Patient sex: F
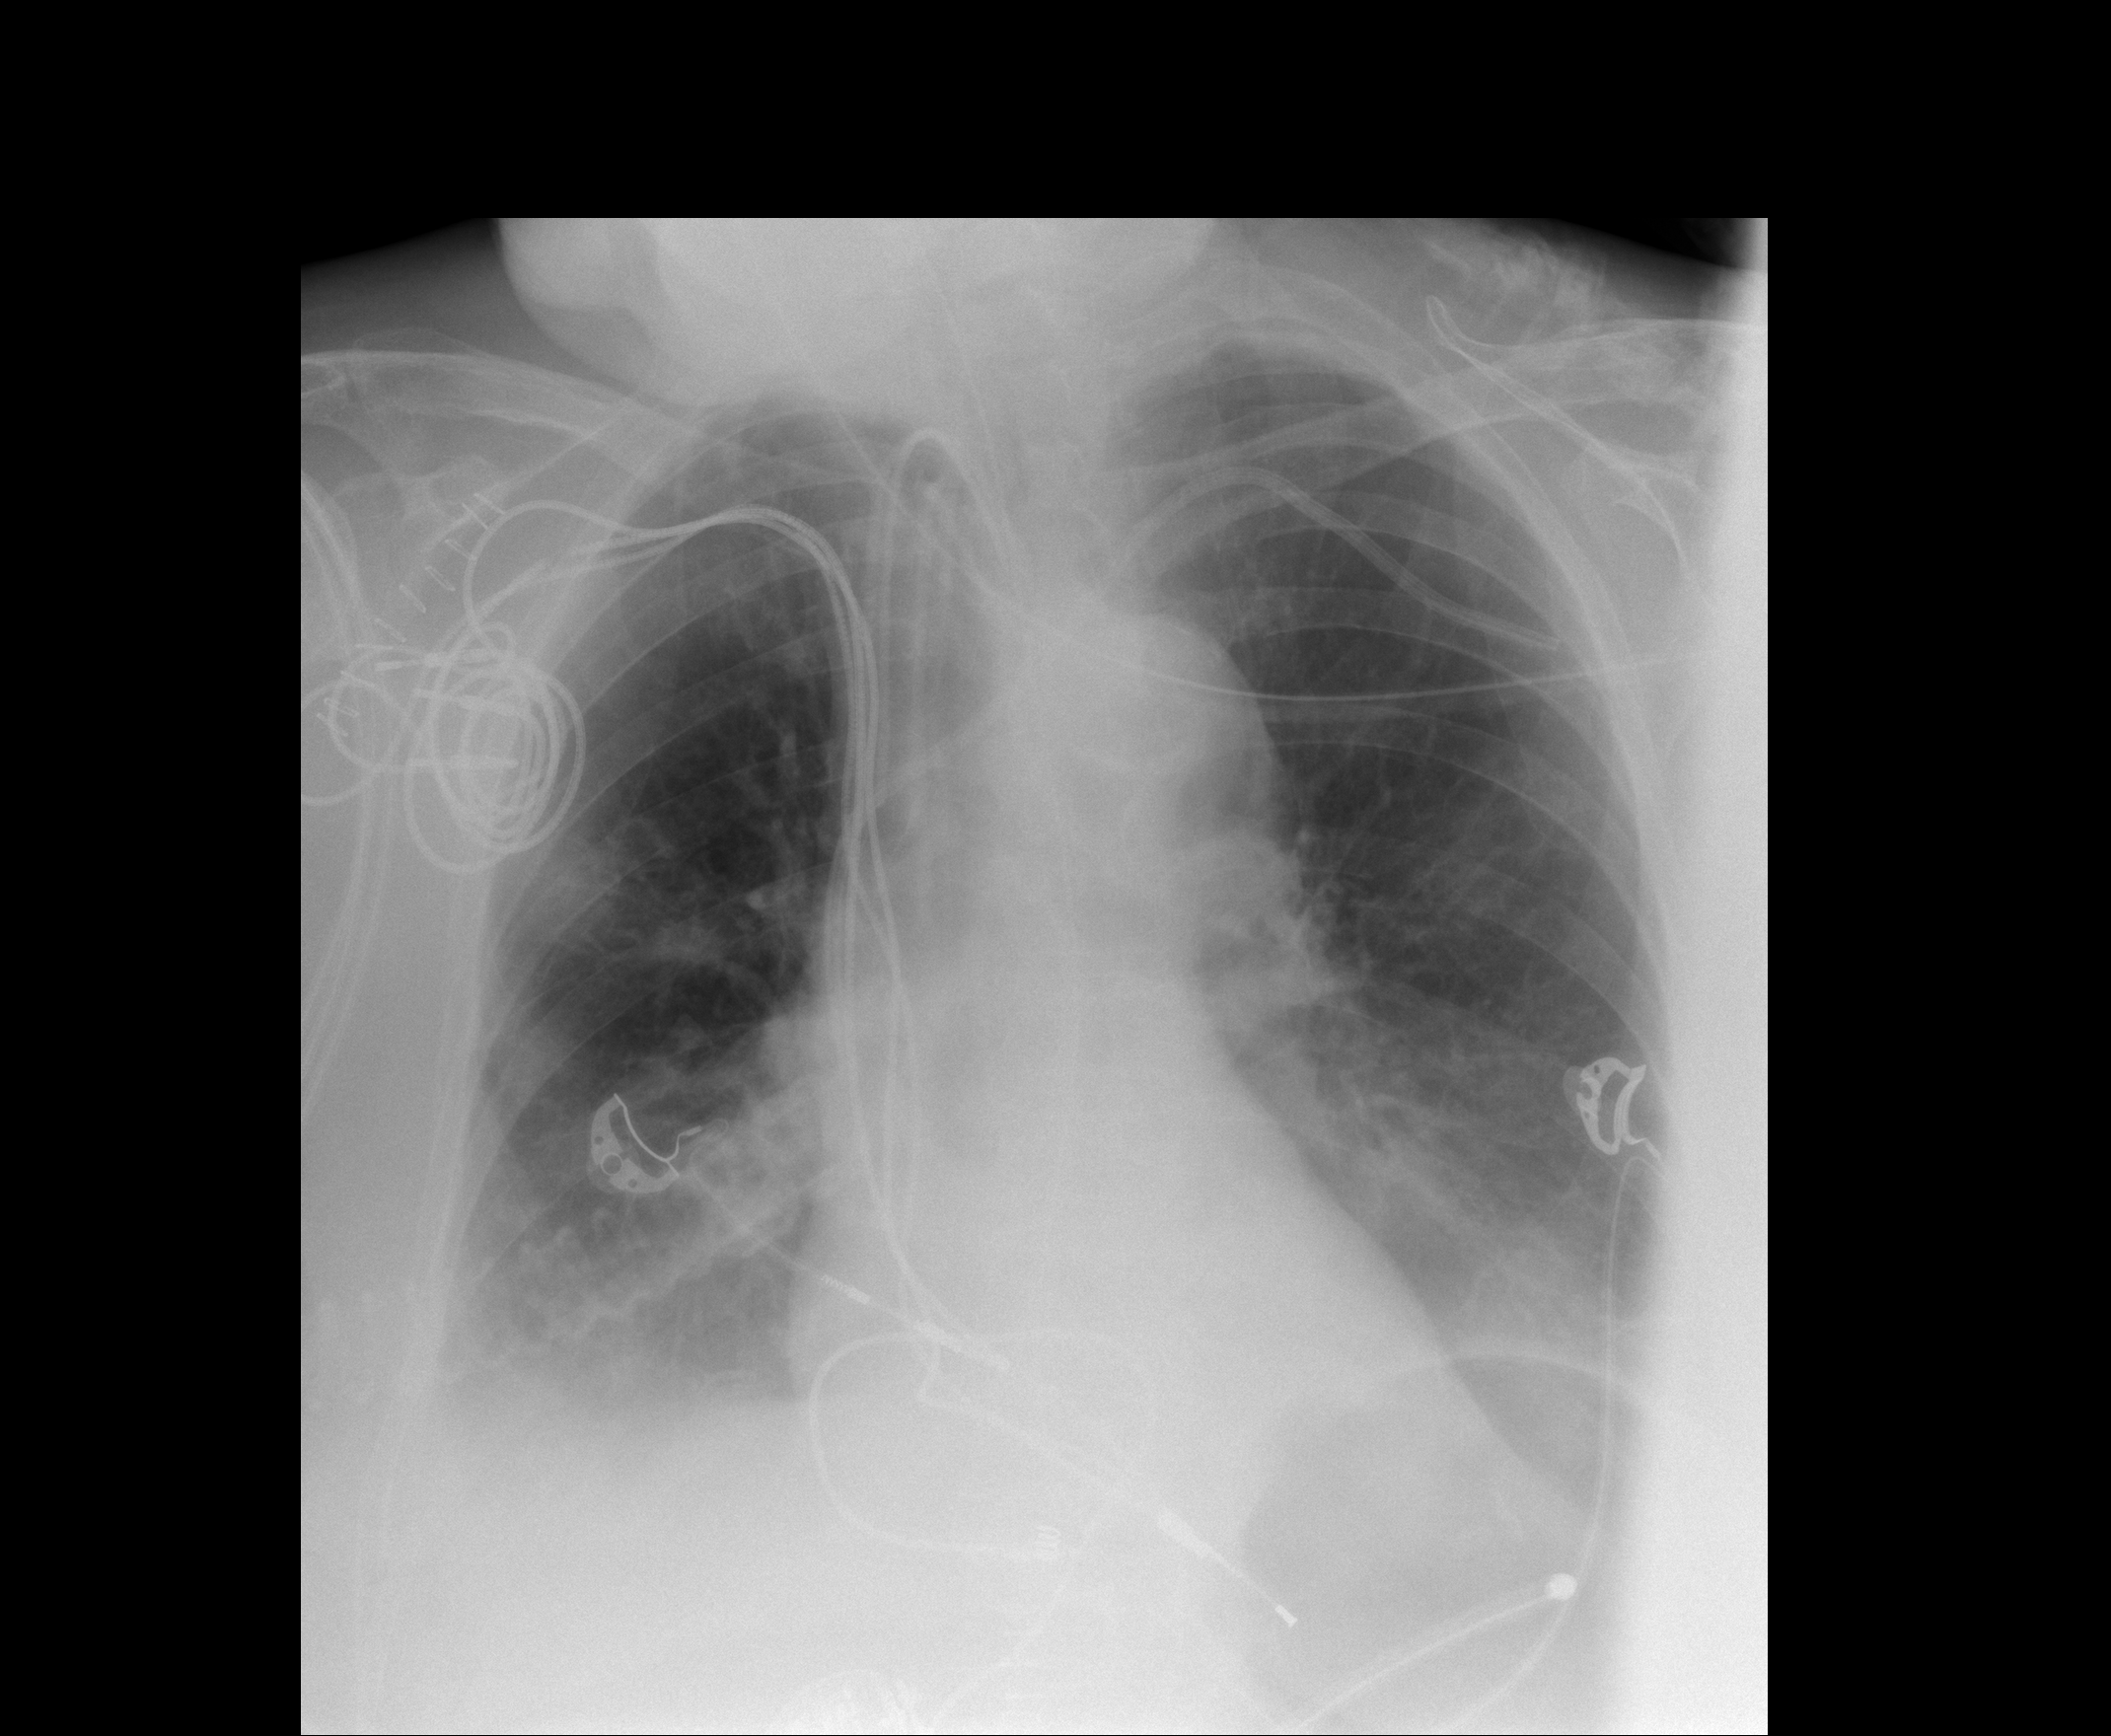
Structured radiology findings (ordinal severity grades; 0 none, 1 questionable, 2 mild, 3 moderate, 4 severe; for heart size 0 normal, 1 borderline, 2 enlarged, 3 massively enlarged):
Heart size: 0
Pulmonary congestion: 2
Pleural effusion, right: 2
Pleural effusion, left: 0
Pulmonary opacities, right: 2
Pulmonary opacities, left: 0
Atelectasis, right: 2
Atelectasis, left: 2